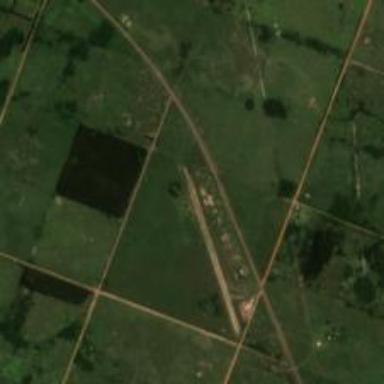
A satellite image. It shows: Runway at airport.